Question: The main method I have for altering the formatting of the final reports is in SQL Server Report Builder.
I have a table within this system which currently is as shown below with some information blacked out.

As shown currently the second line (as shown by 004A) of groupings (referred to as a subsample) comes up with blank areas in the second, third, and fifth columns where the cells have been hidden.
This shading has been done with the following code:
'''
=Iif(Left(Fields!LabSampleNo.Value,3) MOD 2 = 0, "WhiteSmoke", "Transparent")
'''
Is there a way to fix this issue without having to go to coding outside the report builder or by making the fields no longer hidden?
Any help would be great.
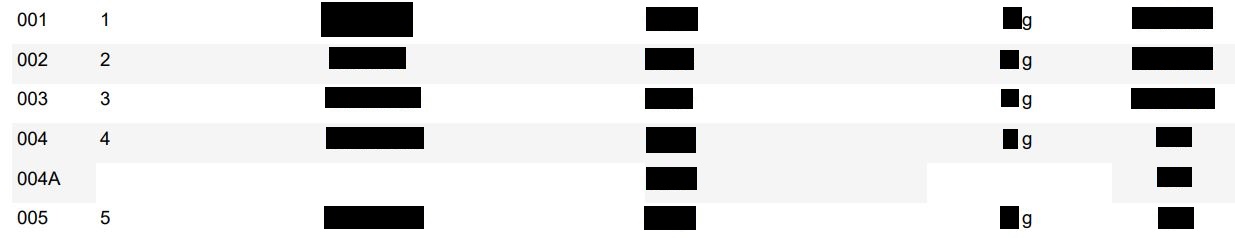
Answer: As the textboxes are hidden you will not be able to see the backcolor. It is the entire textbox you are hiding, not just it's content.
So the answer to your question is no, you will have to make the textboxes visible again you can just wrap your value expression inside the same logic as you used to hide the columns.
So, let's say you are hiding the columns based on the first column have non numeric characters and the column you wanted to hide was called 'myDataColumn' then you could do something like...
'''
=IIF(ISNUMERIC(Fields!myFirstColumn.Value), Fields!myDataColumn.Value, "")
'''
Your row's 'background color' expression would remain the same.